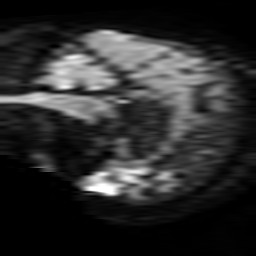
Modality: TRACE
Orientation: sagittal
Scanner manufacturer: philips
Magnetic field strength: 3 T
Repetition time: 3.799 s
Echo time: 0.06134 s